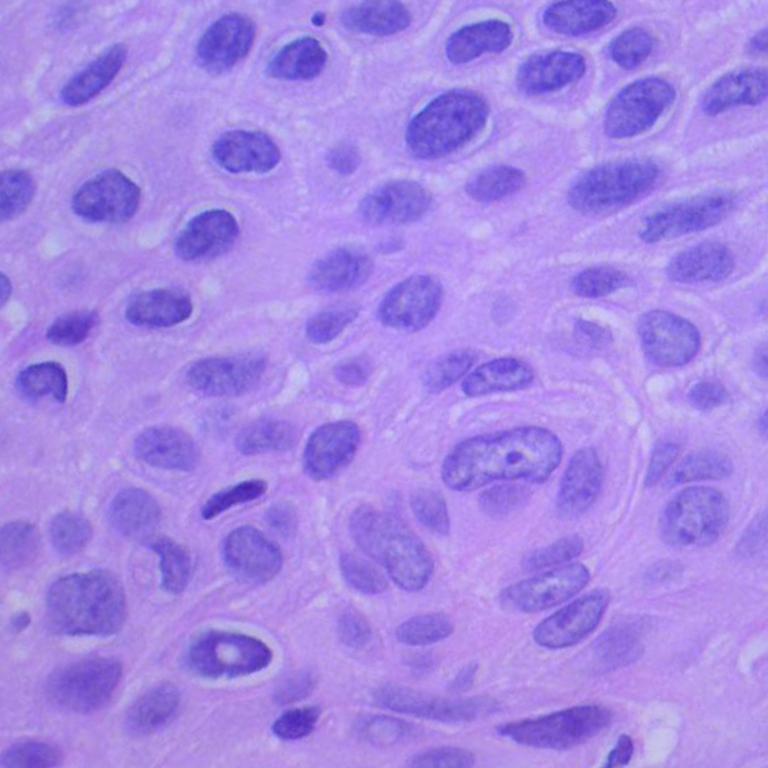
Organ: lung
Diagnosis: squamous carcinomas